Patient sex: M
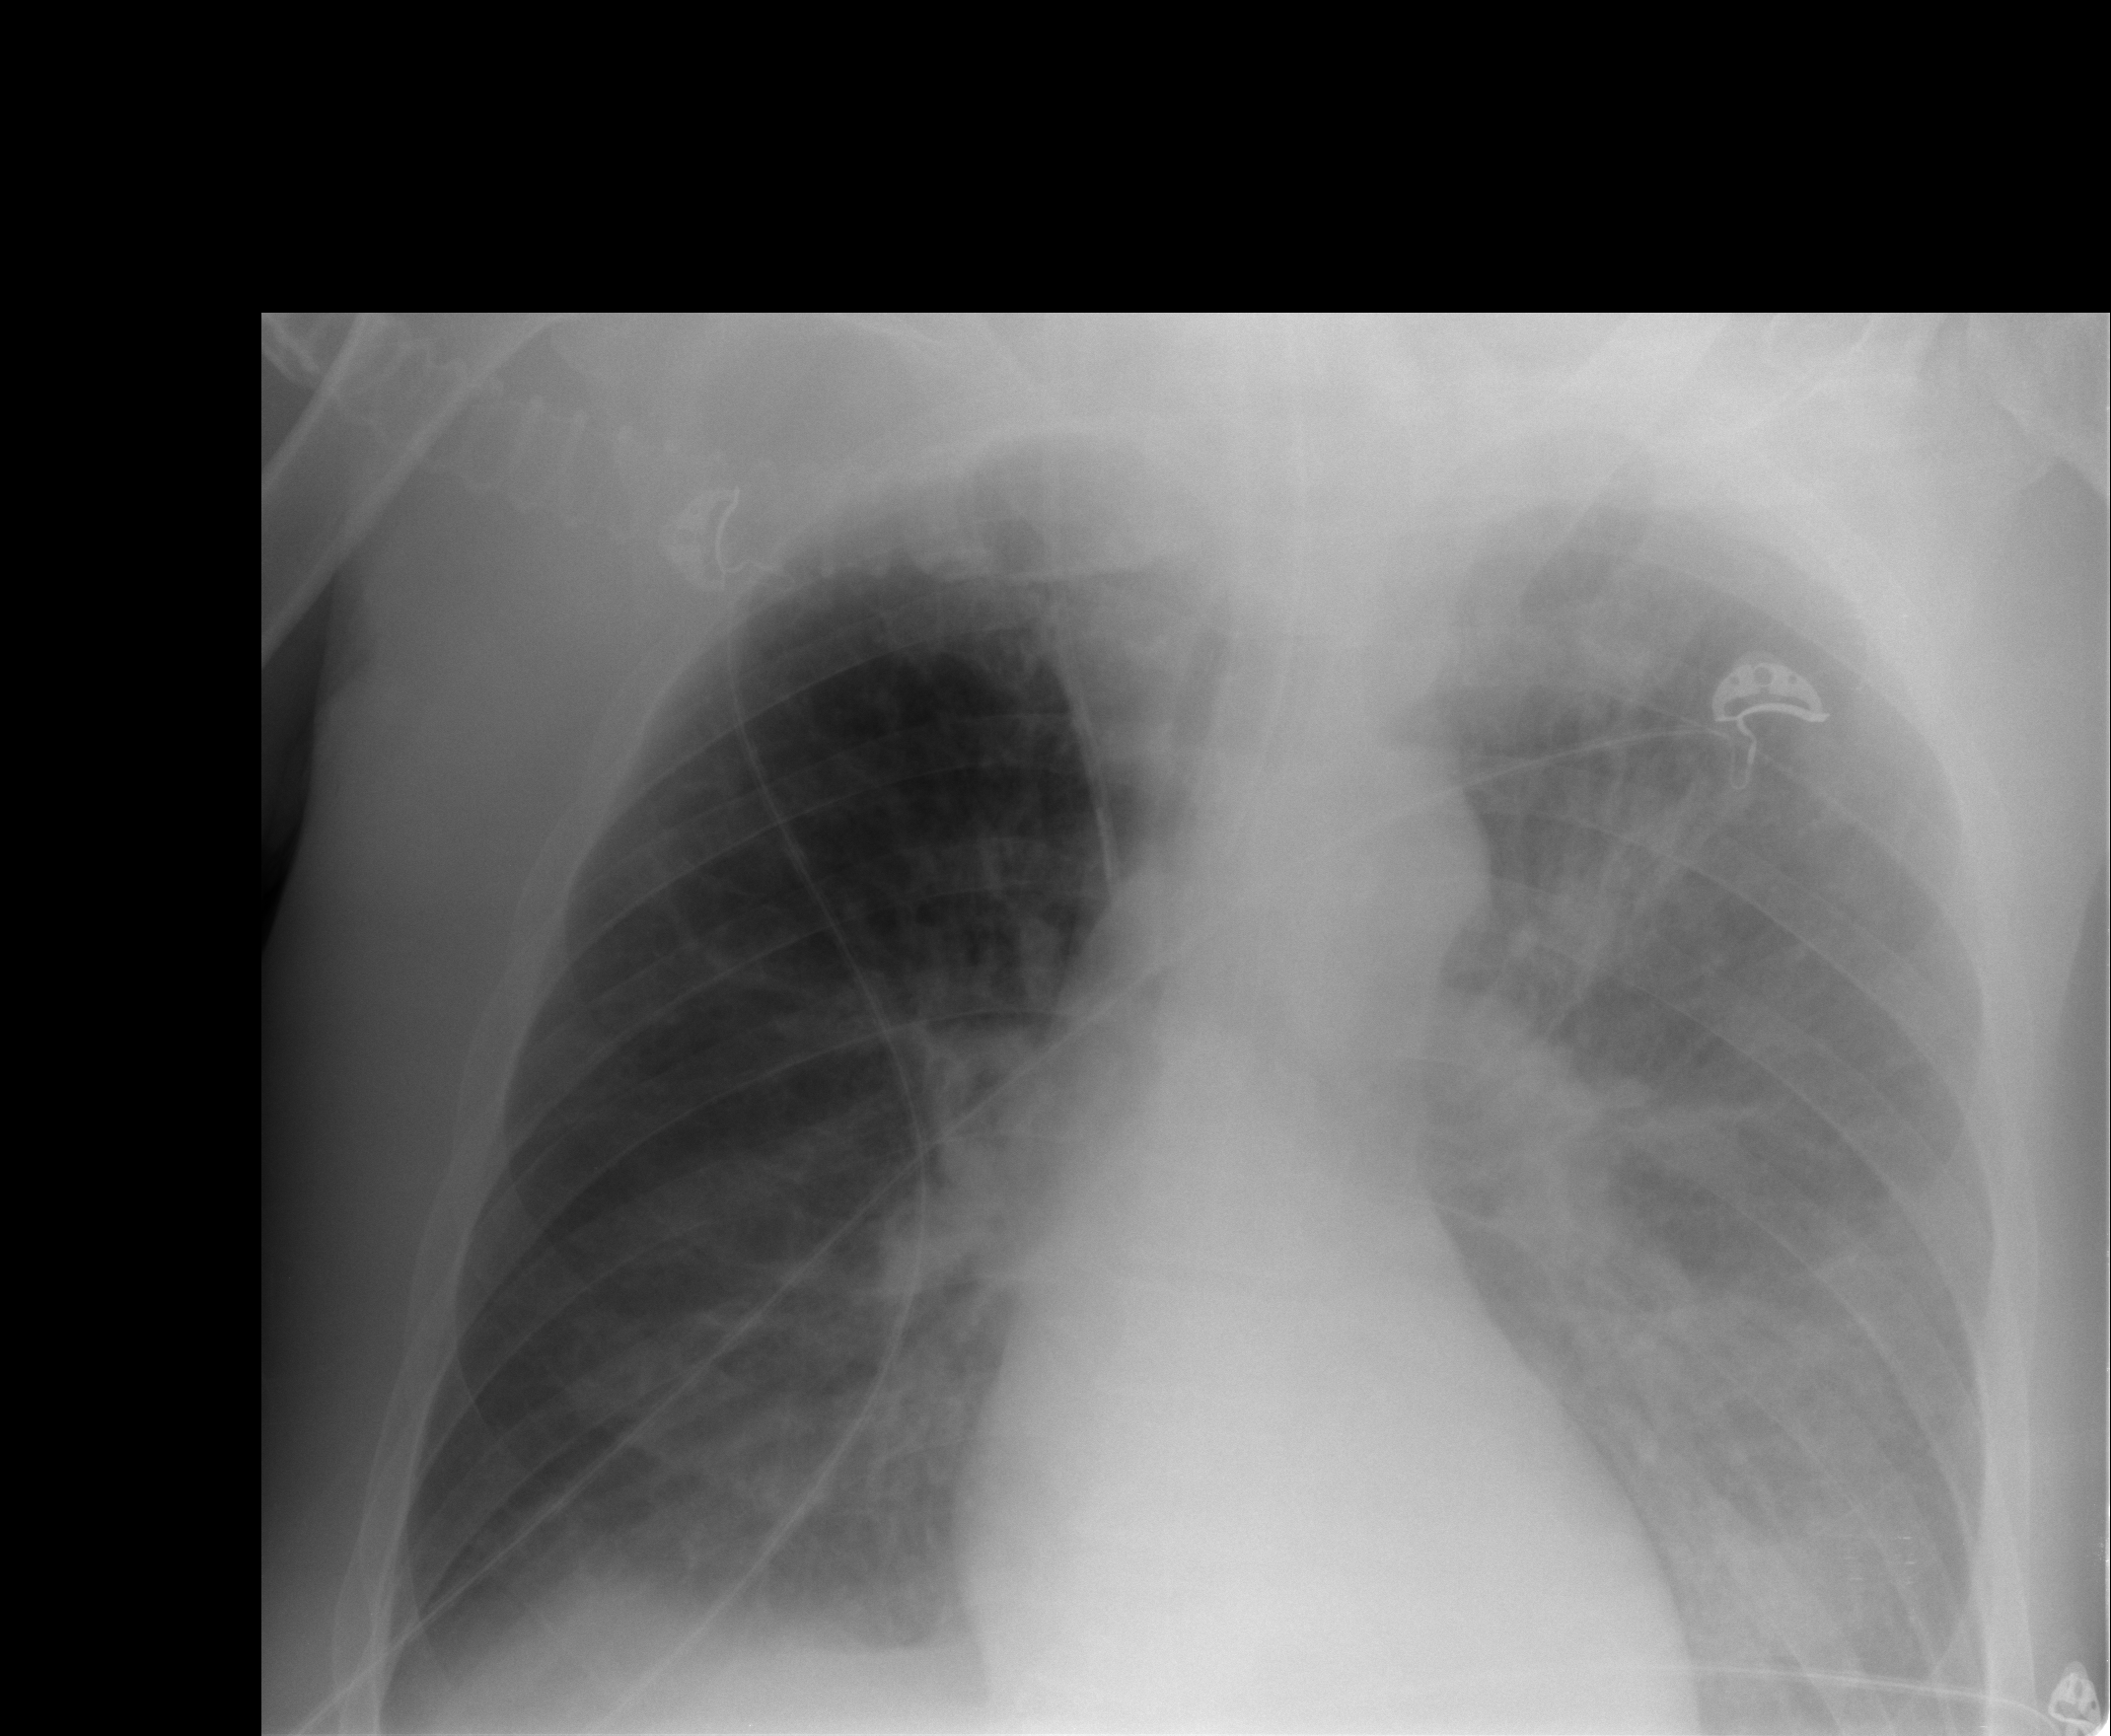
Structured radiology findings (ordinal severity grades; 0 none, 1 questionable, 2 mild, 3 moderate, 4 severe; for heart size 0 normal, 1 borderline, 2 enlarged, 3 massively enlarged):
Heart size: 0
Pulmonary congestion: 2
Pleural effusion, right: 2
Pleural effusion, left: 2
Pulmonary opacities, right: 0
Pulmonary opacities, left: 2
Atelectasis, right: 2
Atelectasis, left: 2